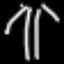
Label: palm tree